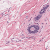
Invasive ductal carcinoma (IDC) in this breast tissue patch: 0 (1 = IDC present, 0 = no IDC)